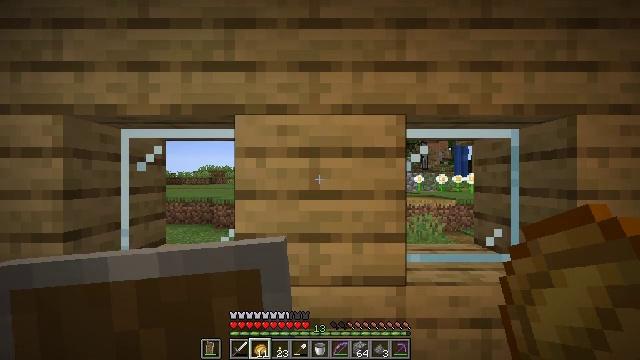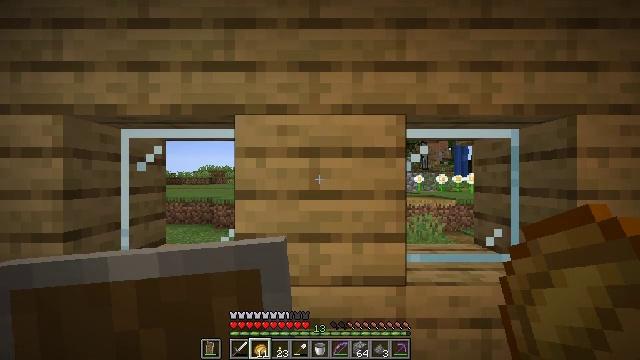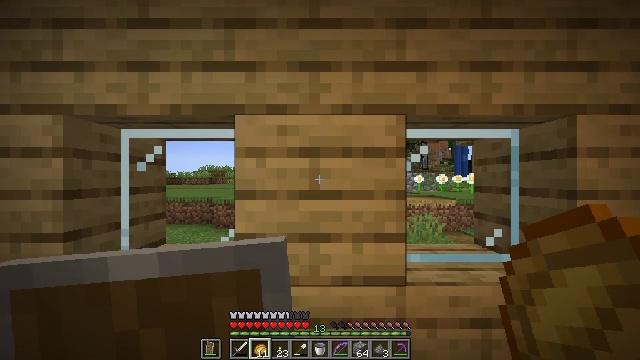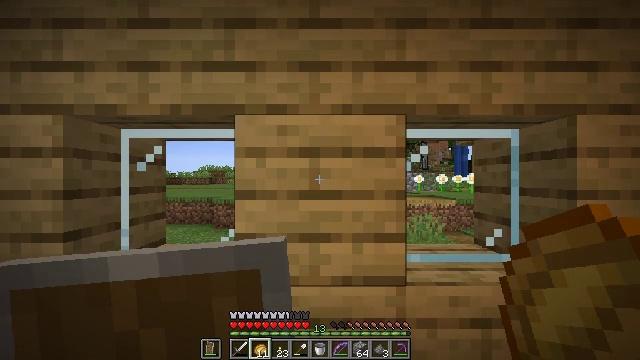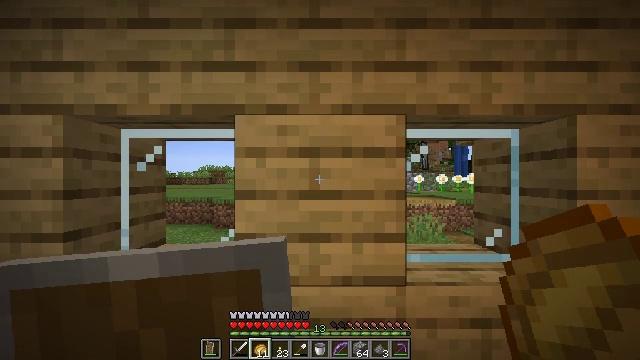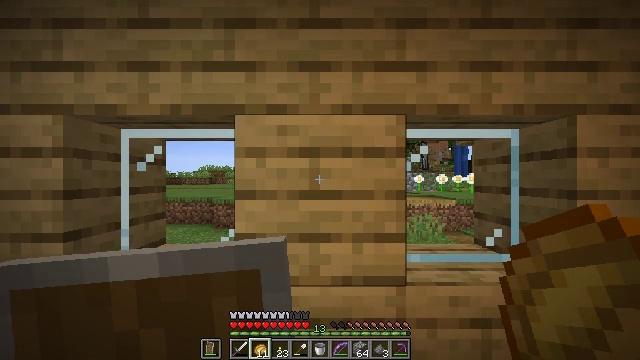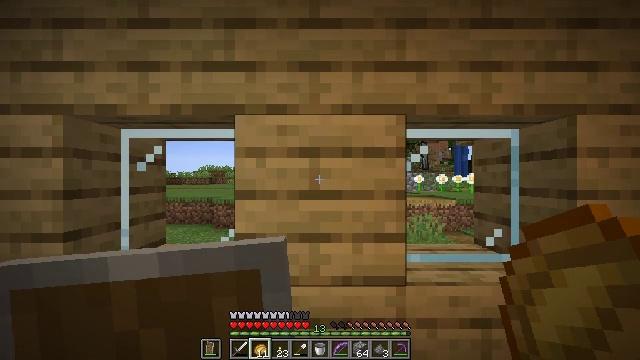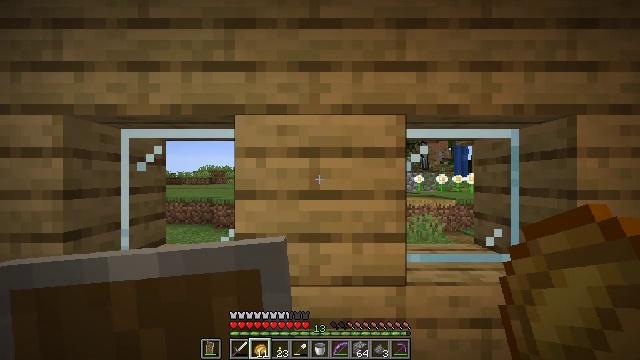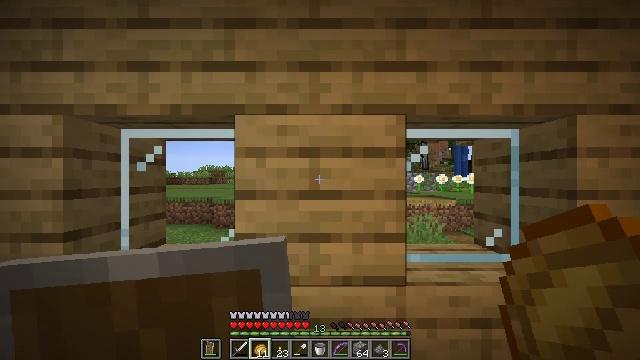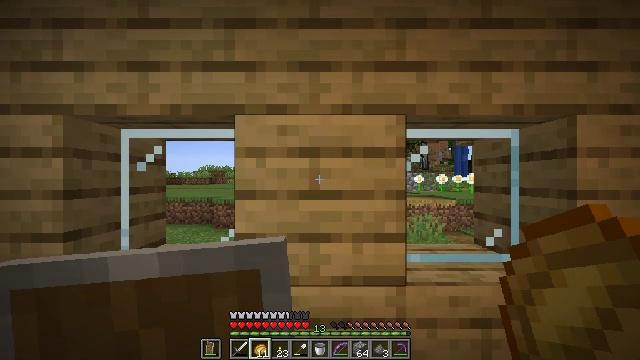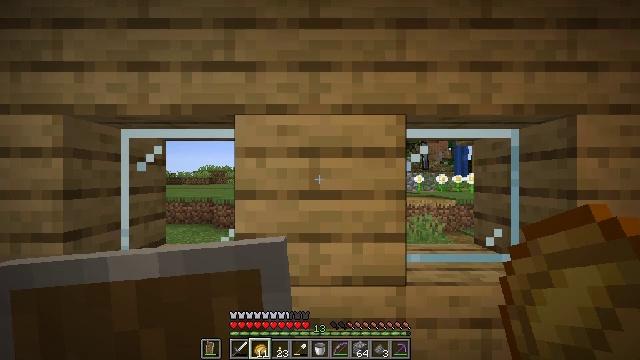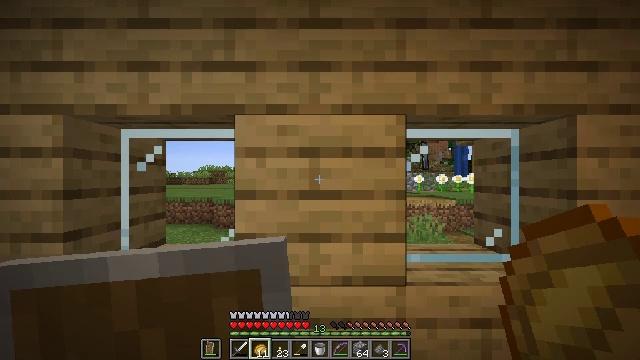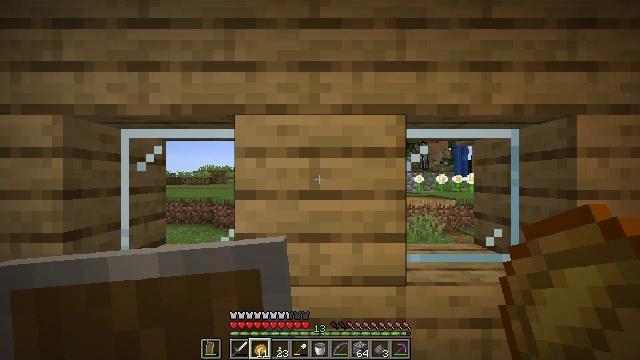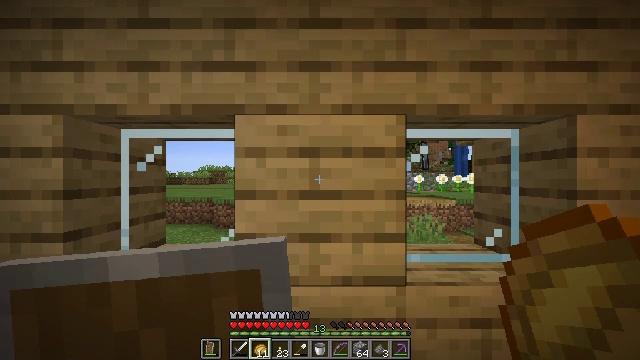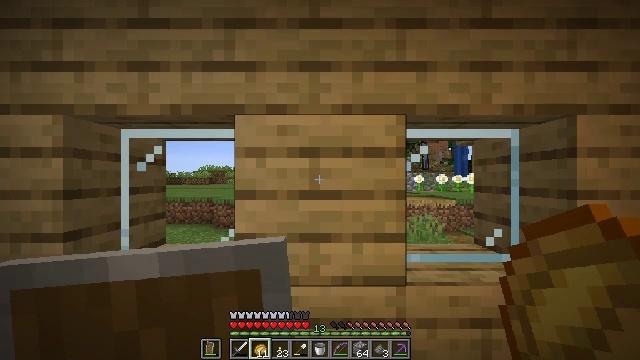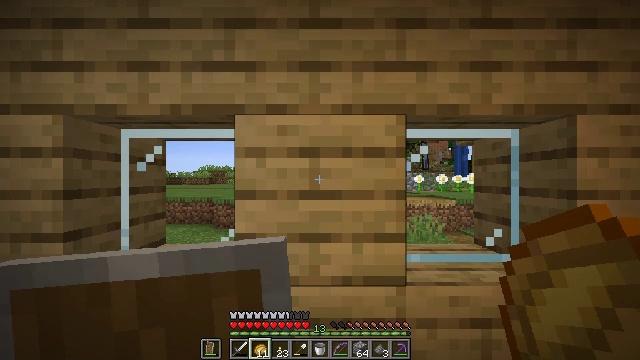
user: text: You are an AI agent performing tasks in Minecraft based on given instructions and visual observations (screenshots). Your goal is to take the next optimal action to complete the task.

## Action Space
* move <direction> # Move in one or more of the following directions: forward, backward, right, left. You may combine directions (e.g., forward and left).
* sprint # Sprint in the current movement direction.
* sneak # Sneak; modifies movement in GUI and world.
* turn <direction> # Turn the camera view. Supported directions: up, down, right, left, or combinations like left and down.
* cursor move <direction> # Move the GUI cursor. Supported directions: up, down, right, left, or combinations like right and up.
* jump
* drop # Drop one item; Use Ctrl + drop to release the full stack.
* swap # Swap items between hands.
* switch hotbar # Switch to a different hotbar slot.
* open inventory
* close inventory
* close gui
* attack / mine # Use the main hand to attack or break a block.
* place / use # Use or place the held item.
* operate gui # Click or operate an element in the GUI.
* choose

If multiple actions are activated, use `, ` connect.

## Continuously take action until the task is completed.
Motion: motion action
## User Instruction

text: Craft a bow in the crafting menu.
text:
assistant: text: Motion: no_op
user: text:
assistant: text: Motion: no_op
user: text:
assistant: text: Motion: no_op
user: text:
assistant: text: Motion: no_op
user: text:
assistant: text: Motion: no_op
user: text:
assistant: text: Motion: no_op
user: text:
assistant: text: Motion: no_op
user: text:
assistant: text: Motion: no_op
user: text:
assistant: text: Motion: no_op
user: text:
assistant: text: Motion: no_op
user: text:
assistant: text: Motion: no_op
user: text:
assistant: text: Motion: no_op
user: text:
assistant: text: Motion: no_op
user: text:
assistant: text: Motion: no_op
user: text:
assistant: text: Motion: no_op
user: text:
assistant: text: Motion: no_op
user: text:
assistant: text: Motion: no_op
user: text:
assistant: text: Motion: no_op
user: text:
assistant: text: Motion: no_op
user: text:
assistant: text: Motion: no_op
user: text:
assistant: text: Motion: no_op
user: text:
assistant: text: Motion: no_op
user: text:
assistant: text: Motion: no_op
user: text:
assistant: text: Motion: no_op
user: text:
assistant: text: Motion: no_op
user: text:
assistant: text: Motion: no_op
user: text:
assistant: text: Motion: no_op
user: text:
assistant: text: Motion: no_op
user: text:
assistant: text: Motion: no_op
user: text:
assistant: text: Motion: no_op